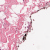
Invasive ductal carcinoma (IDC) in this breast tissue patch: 0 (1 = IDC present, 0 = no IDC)